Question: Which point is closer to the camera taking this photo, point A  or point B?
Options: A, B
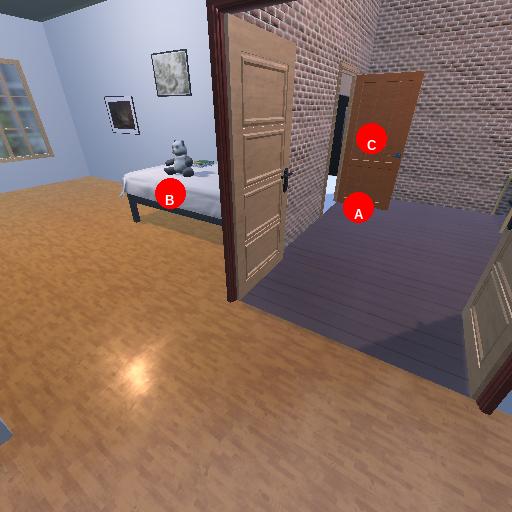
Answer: A